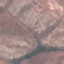
Land use / land cover: HerbaceousVegetation